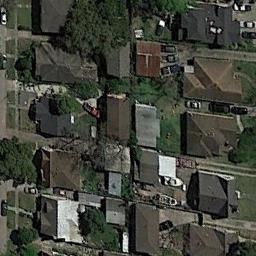
Label: residential